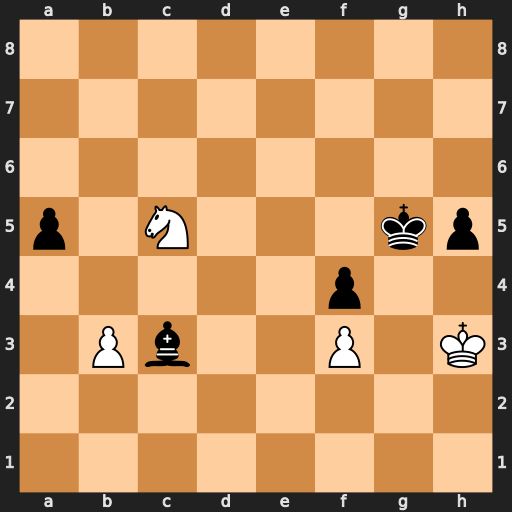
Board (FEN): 8/8/8/p1N3kp/5p2/1Pb2P1K/8/8
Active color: w
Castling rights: -
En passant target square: -
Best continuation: Ne4+ Kf5 Nxc3